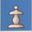
Piece: wP